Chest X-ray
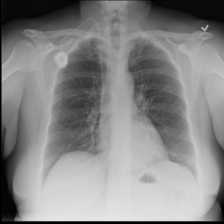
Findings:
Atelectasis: negative
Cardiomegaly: negative
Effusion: negative
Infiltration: negative
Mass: negative
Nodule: negative
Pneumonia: negative
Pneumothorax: negative
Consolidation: negative
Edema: negative
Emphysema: negative
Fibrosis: negative
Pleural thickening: negative
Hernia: negative